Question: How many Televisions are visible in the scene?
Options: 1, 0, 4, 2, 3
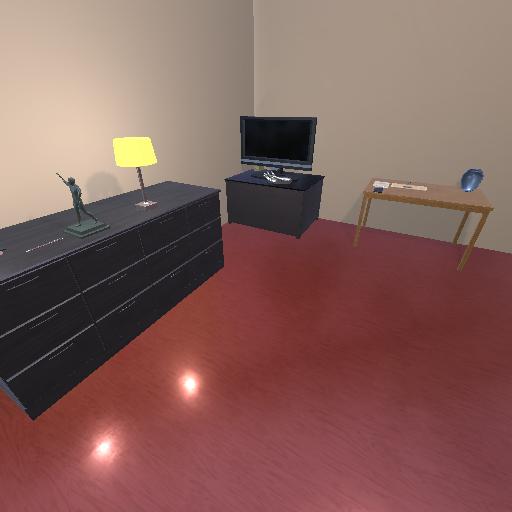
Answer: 1